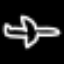
Label: airplane